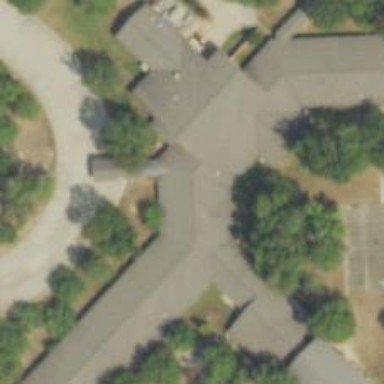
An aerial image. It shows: School.